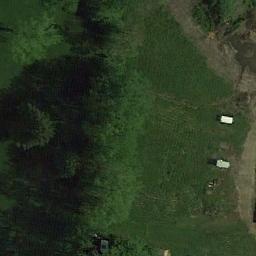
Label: meadow